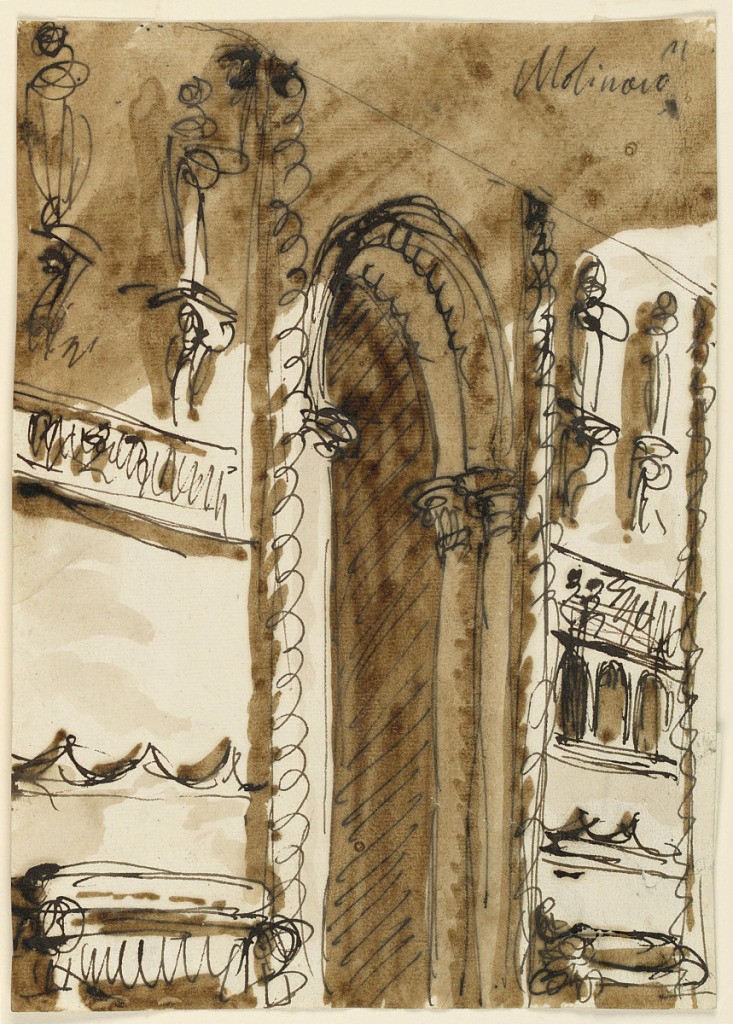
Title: Side wings in a stage setting
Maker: Giuseppe Barberi, Italian, 1746–1809
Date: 1815-1839
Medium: Pen and brown ink, brush and brown wash on lined off-white laid paper
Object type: Drawing
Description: Beside the door are two benches covered with cushions. The walls are decorated below with an inversed cresting border, above which is what most likely seems to be the arcade of a window. Drawn partly over it is a frieze, at left. Above, on either side, are two statues upon consoles.